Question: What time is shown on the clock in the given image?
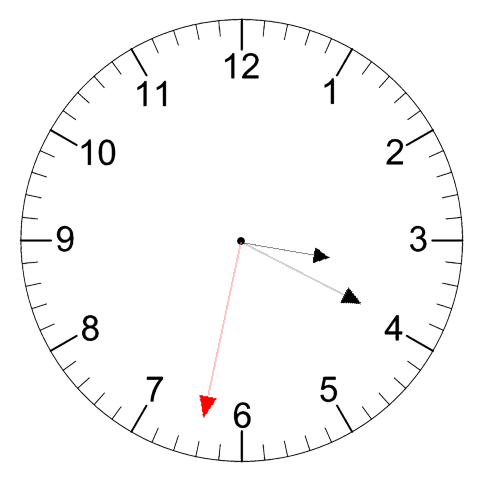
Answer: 03:19:32